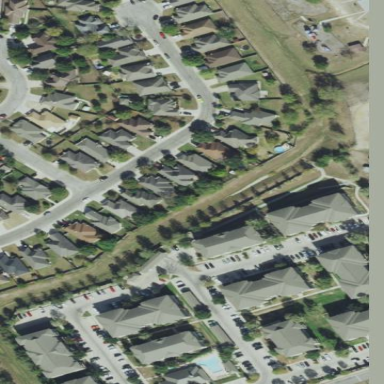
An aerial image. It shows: Subdivision.